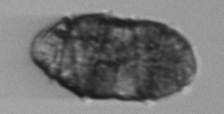
Label: Margalefidinium